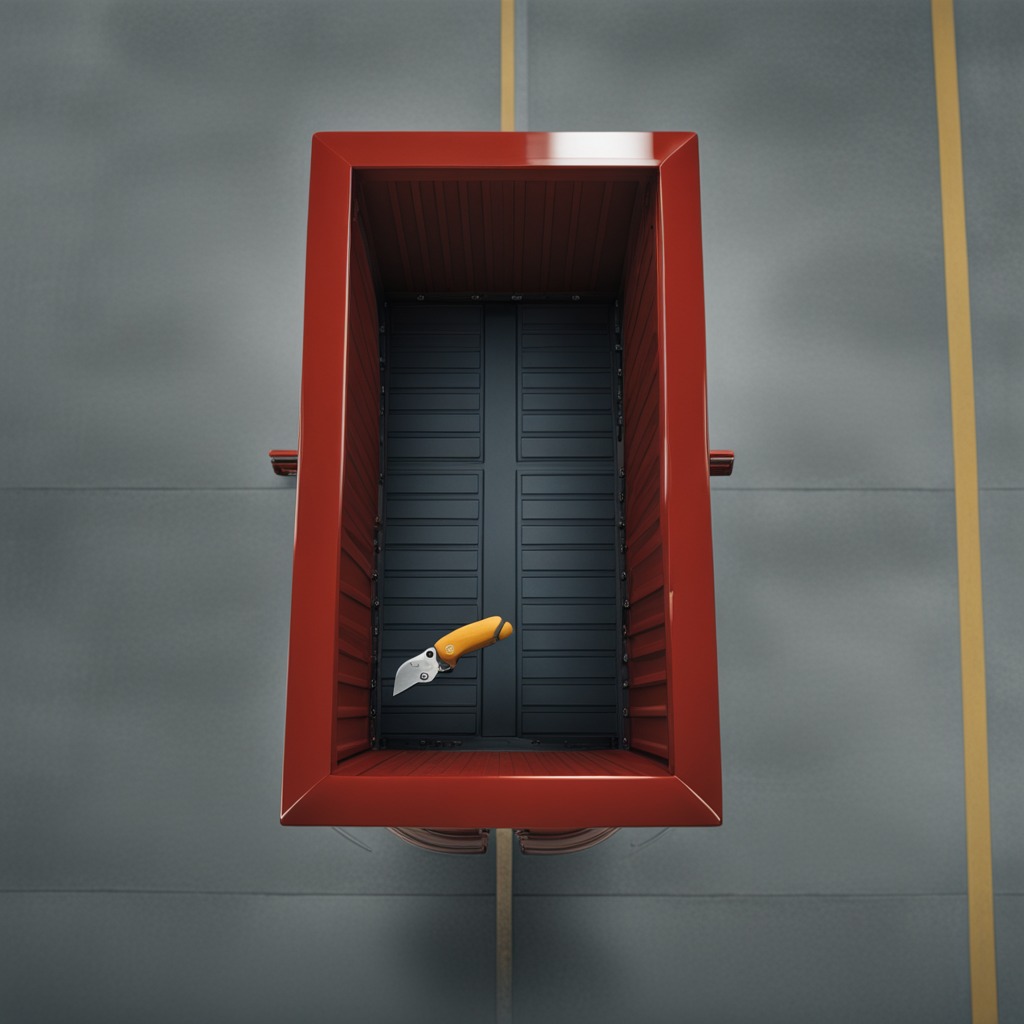
A utility knife lies on a toolbox surface in an airplane hangar workshop 8K.